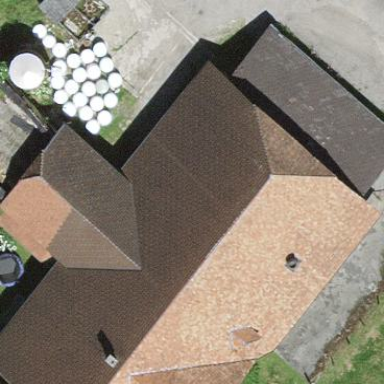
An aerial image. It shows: Farm building.